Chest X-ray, AP view. Patient: 52 years old, sex M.
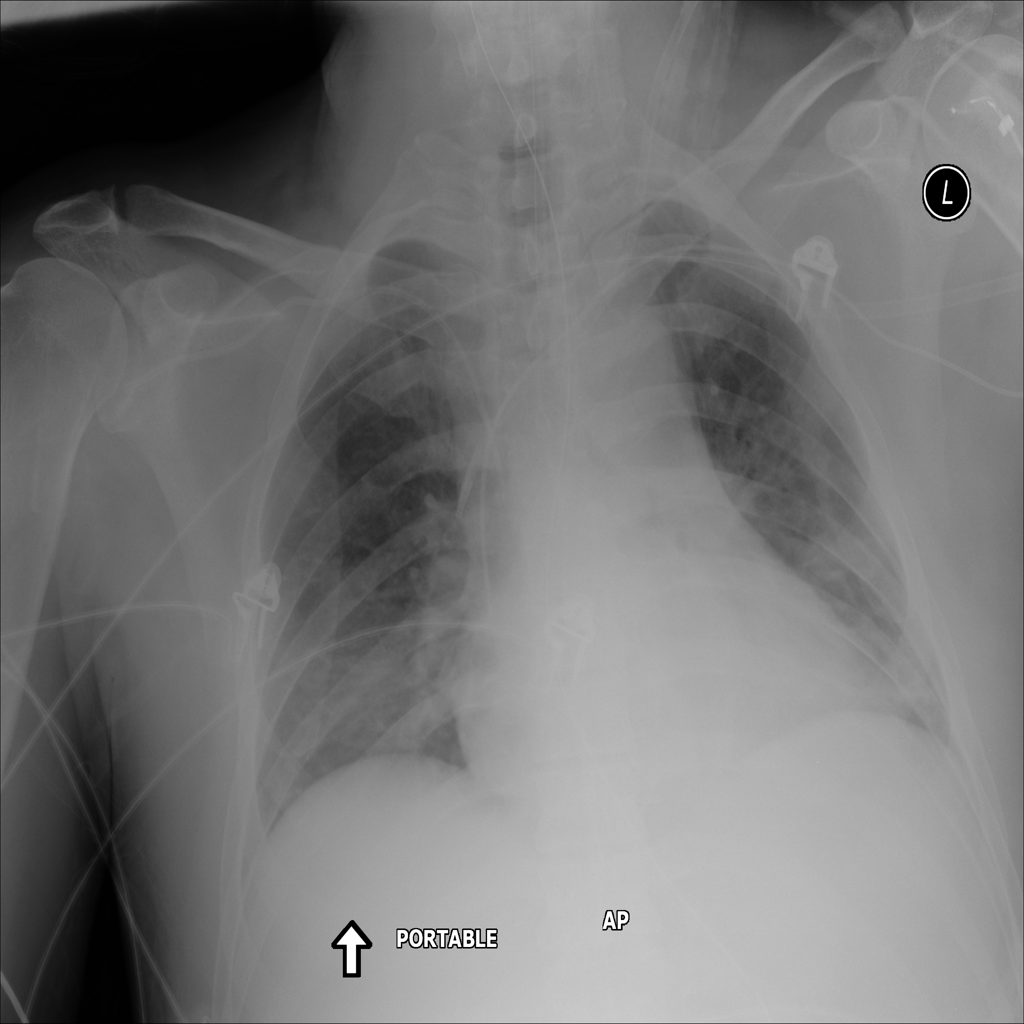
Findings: Infiltration